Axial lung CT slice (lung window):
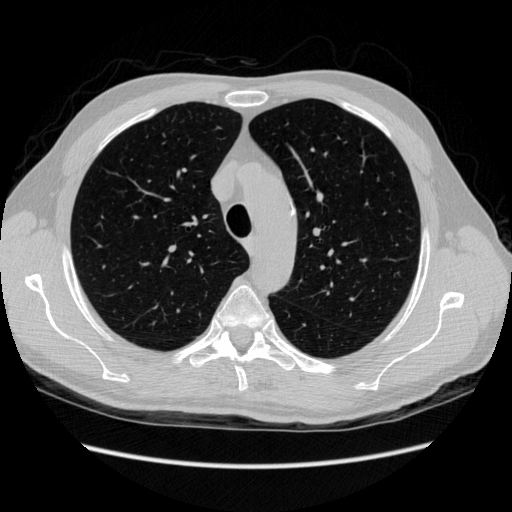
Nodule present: no